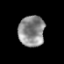
Tissue: prostate
Cell type: B cells
Senescence score: 0.6968
Nuclear area (px): 791
Mean DAPI intensity: 138.99